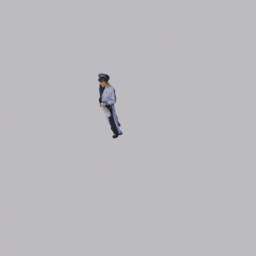
Label: people